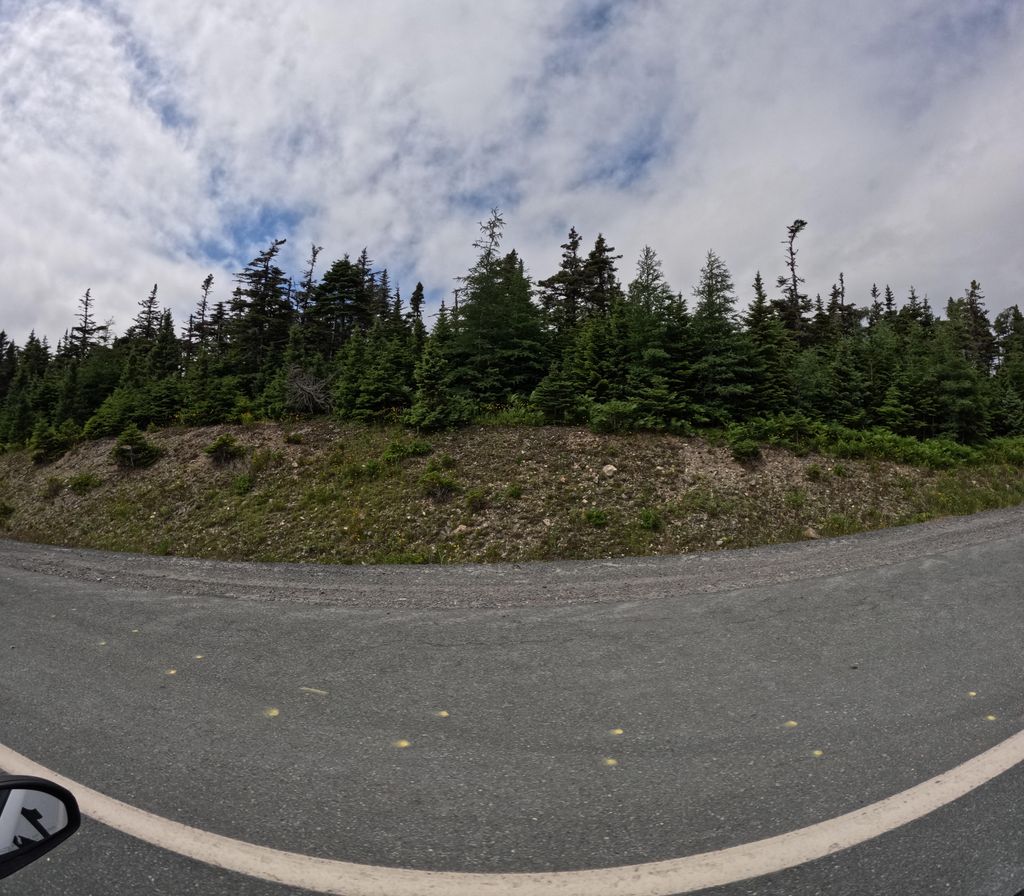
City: st_johns